Chest X-ray:
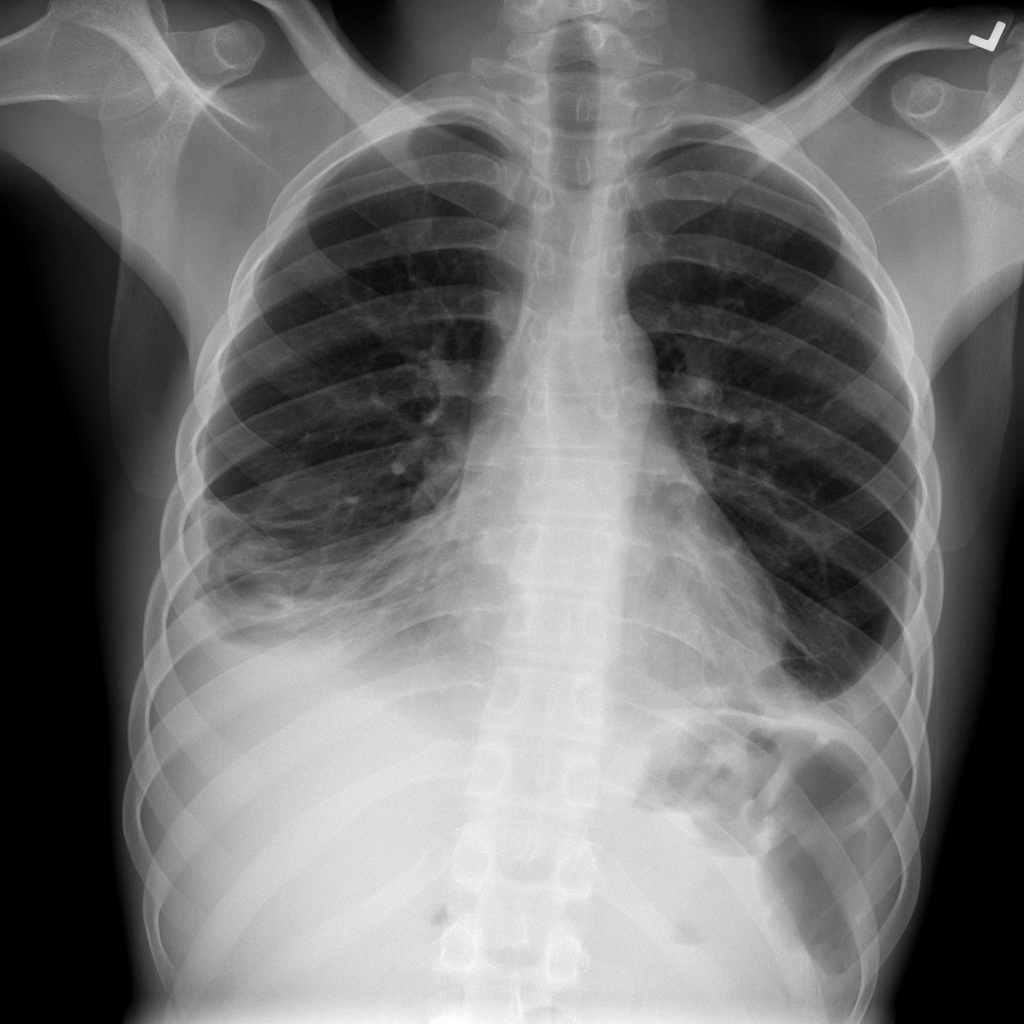
Findings: Consolidation, Effusion
No abnormal finding: no